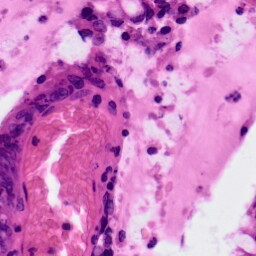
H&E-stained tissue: Colon